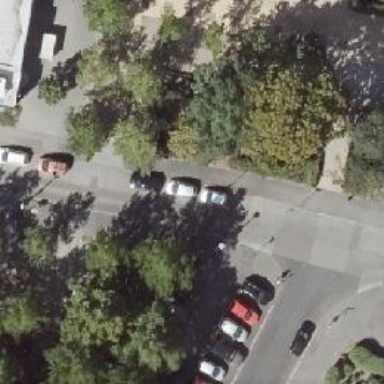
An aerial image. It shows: Street lamp support.